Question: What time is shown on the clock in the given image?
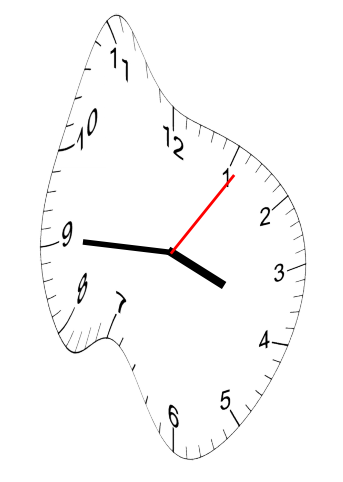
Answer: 03:45:06